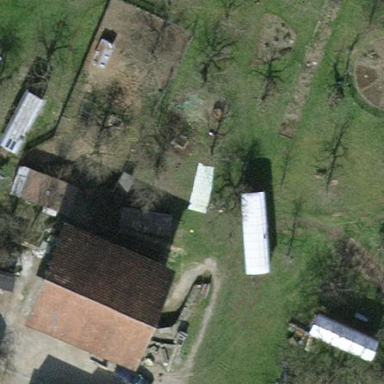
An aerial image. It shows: Shed.